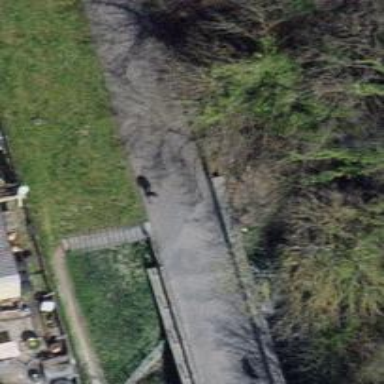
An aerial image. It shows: Asphalt cycleway on bridge.